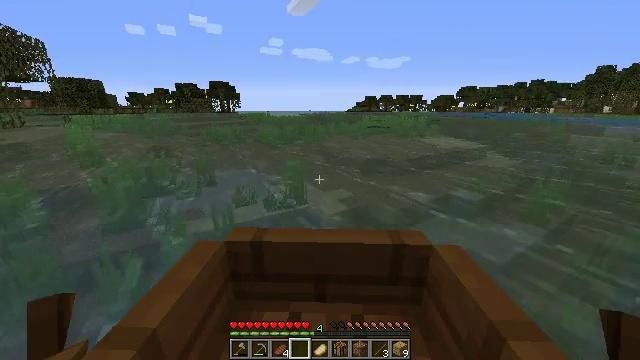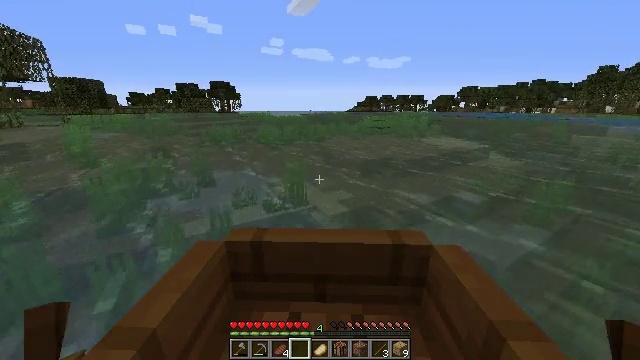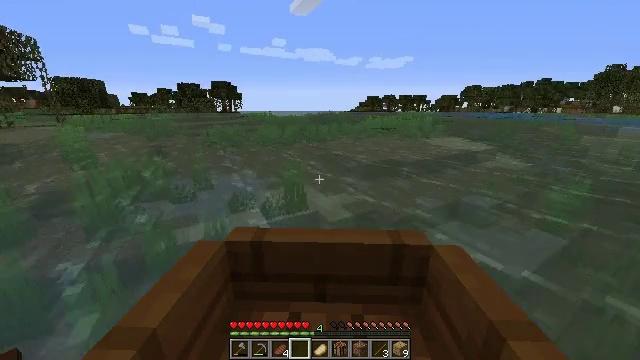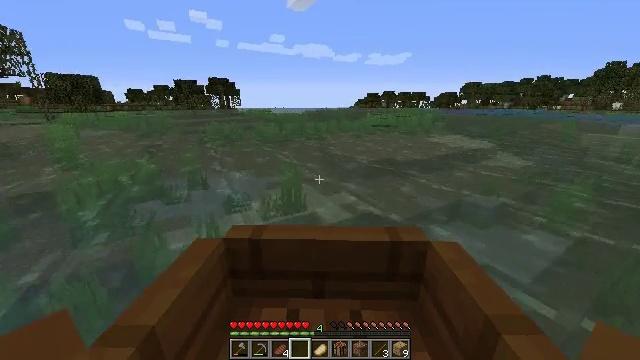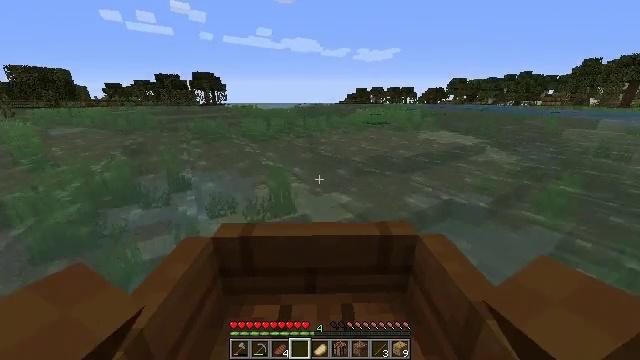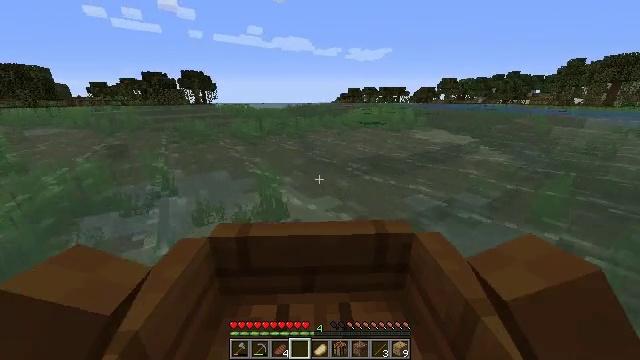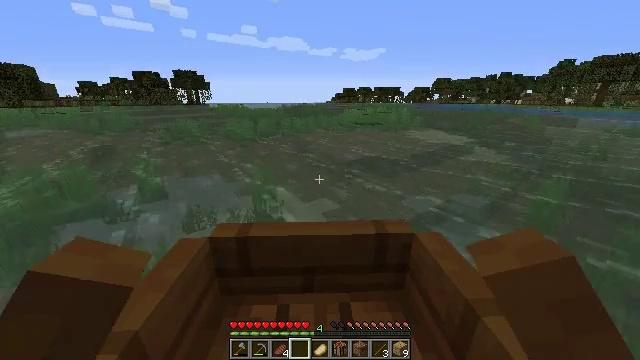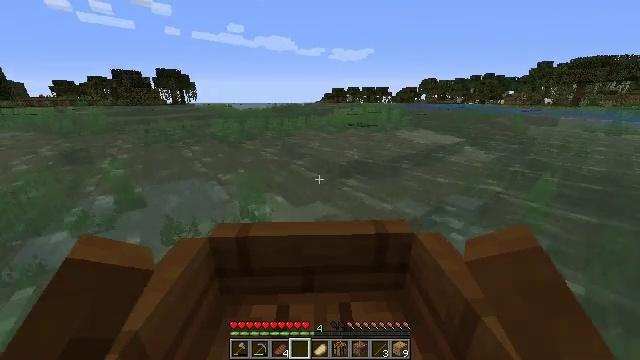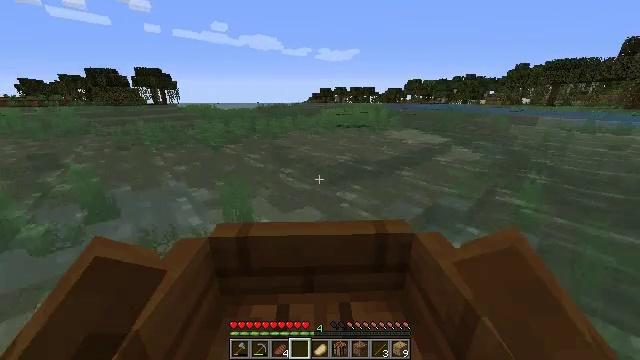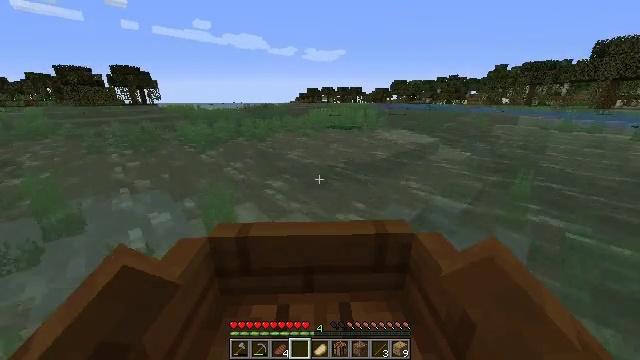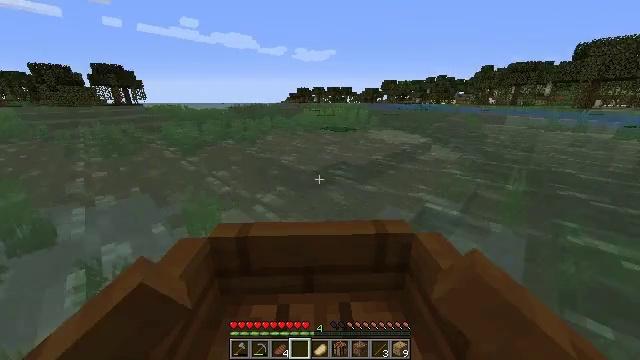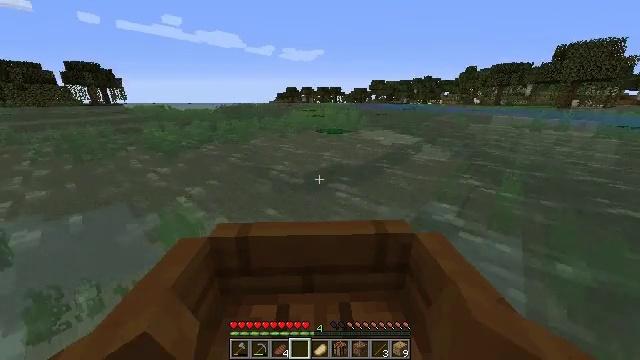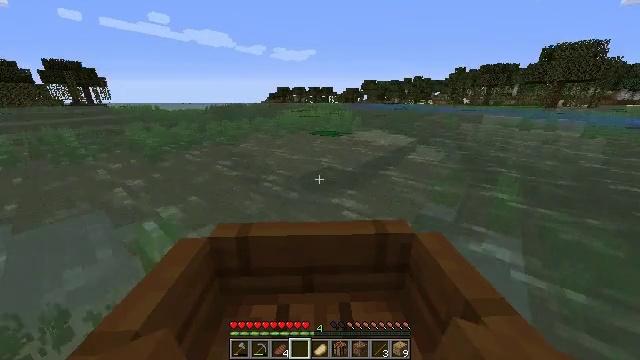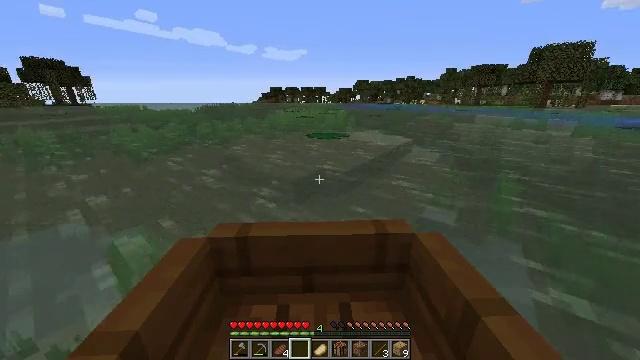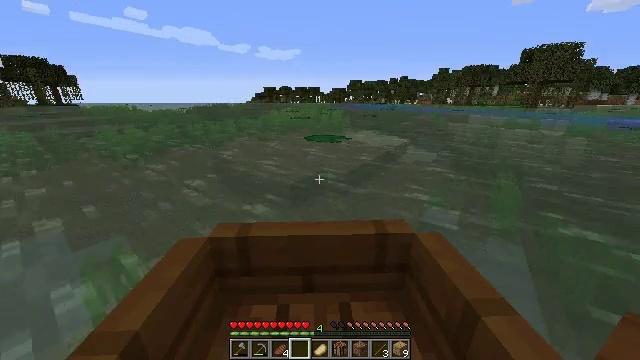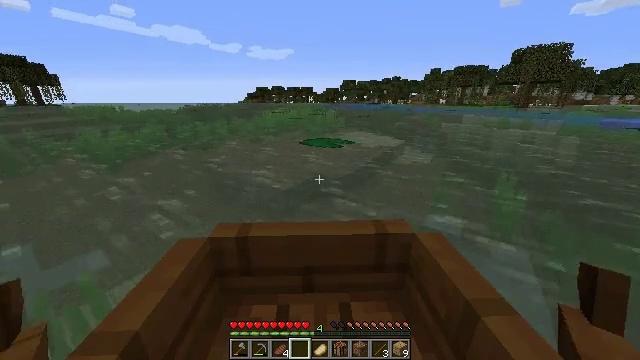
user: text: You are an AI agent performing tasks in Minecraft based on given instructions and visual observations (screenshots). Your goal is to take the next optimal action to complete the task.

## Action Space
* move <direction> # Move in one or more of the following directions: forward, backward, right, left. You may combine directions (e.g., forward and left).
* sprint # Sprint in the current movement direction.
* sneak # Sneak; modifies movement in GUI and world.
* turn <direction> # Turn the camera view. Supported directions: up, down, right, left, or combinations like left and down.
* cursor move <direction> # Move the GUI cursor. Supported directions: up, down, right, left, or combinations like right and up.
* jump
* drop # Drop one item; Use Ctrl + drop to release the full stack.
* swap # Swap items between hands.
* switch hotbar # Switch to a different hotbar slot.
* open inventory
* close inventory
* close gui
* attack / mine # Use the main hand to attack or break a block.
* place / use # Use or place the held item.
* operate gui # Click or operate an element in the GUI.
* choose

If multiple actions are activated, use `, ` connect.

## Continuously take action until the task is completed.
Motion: motion action
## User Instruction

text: Mine seagrass underwater.
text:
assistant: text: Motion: move forward, sprint
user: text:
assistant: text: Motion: move forward, sprint
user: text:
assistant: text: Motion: move forward and move right, sprint
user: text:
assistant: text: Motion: move forward and move right, sprint, turn right and down
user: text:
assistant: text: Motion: move forward and move right, sprint
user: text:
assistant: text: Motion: move forward and move right, sprint
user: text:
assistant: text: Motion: move forward, sprint
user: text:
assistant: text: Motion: move forward, sprint
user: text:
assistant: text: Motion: move forward, sprint
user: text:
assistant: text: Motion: move forward, sprint
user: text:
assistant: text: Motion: move forward, sprint
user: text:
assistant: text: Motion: move forward, sprint
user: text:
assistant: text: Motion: move forward, sprint
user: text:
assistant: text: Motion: move forward, sprint
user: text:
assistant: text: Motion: move forward, sprint
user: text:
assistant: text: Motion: move forward and move left, sprint
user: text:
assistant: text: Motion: move forward and move left, sprint
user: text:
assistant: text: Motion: move forward and move left, sprint
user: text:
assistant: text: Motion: move forward and move left, sprint
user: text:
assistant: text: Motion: move forward and move left, sprint
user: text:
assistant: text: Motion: move forward and move left, sprint
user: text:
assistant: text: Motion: move forward, sprint
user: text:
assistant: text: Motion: move forward, sprint
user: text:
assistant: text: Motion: move forward, sprint
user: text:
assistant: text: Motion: move forward, sprint
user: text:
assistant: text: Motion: move forward, sprint
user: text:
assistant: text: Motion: move forward, sprint
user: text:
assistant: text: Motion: move forward, sprint
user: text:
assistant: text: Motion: move forward, sprint
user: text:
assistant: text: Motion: move forward, sprint